Aerial crown-view tile of a tropical tree (Barro Colorado Island, Panama), acquired 20250616:
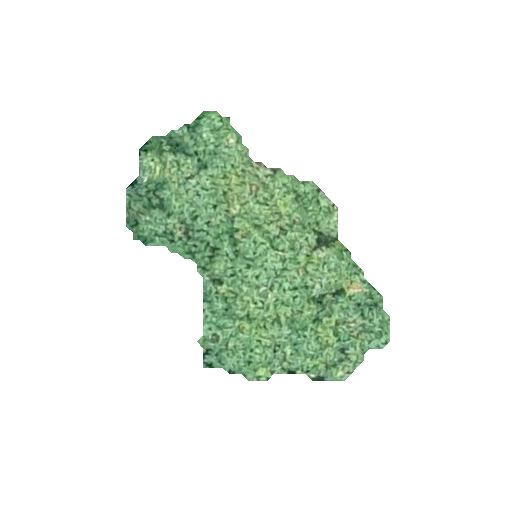
Species: Cecropia insignis
GBIF accepted scientific name: Cecropia insignis
Crown area: 60.352 m²